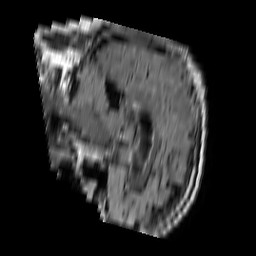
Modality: FLAIR
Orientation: sagittal
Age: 64
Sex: male
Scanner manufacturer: philips
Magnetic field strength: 1.5 T
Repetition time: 11 s
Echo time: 0.14 s